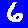
Digit: 6